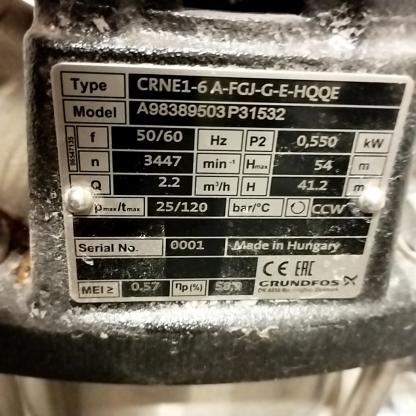
Klasa: tabliczka-znamionowa